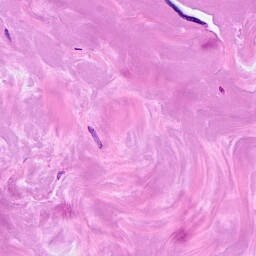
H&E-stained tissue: Breast